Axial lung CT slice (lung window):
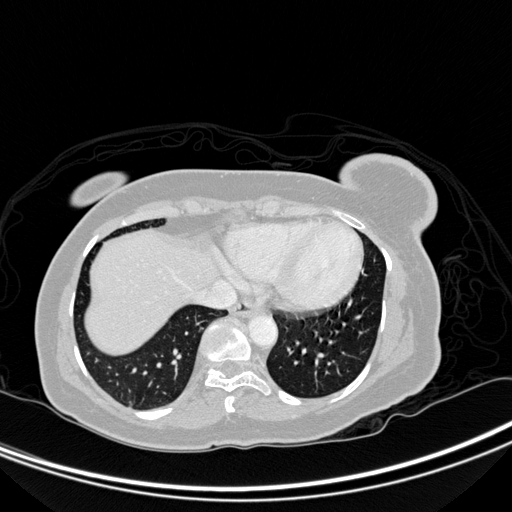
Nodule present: no